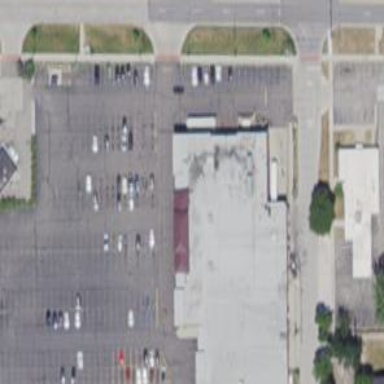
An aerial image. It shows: Supermarket.